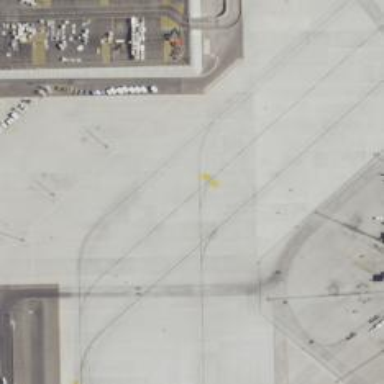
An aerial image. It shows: Image of taxiway at airport.